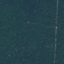
Land use / land cover class: Forest